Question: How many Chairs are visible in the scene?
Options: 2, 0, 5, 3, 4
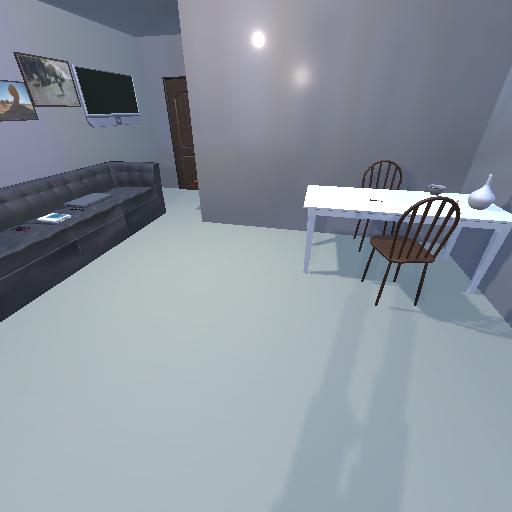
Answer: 2